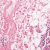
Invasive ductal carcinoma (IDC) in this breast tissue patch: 1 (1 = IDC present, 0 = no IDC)